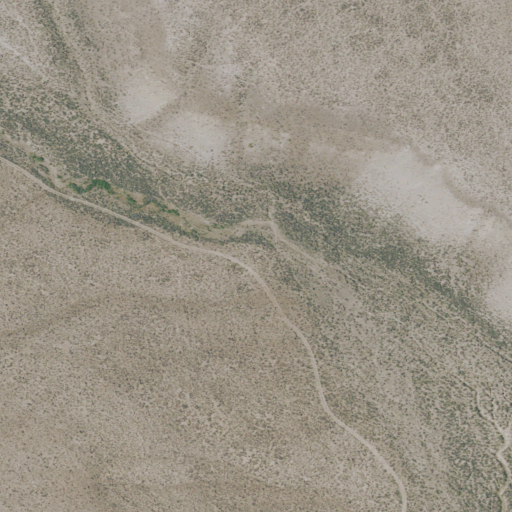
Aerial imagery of valley in Oregon named Rattlesnake Canyon containing only shrub